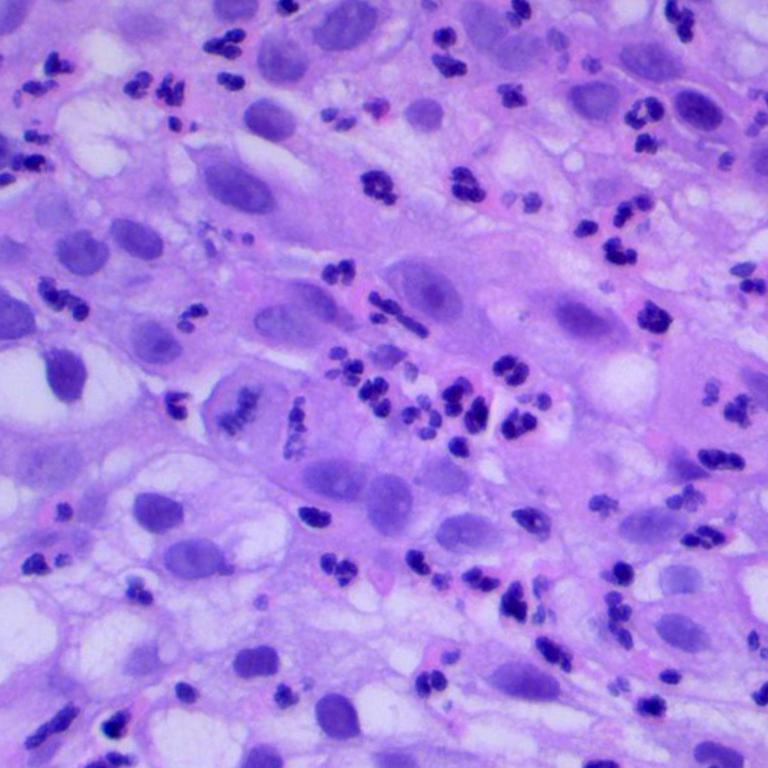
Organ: lung
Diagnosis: squamous carcinomas